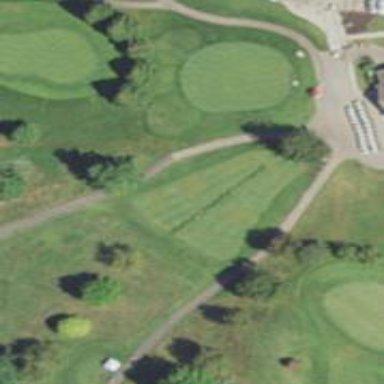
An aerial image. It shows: Well-maintained footway that resembles grade1 track. It is likely path used for golfing.